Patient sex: F
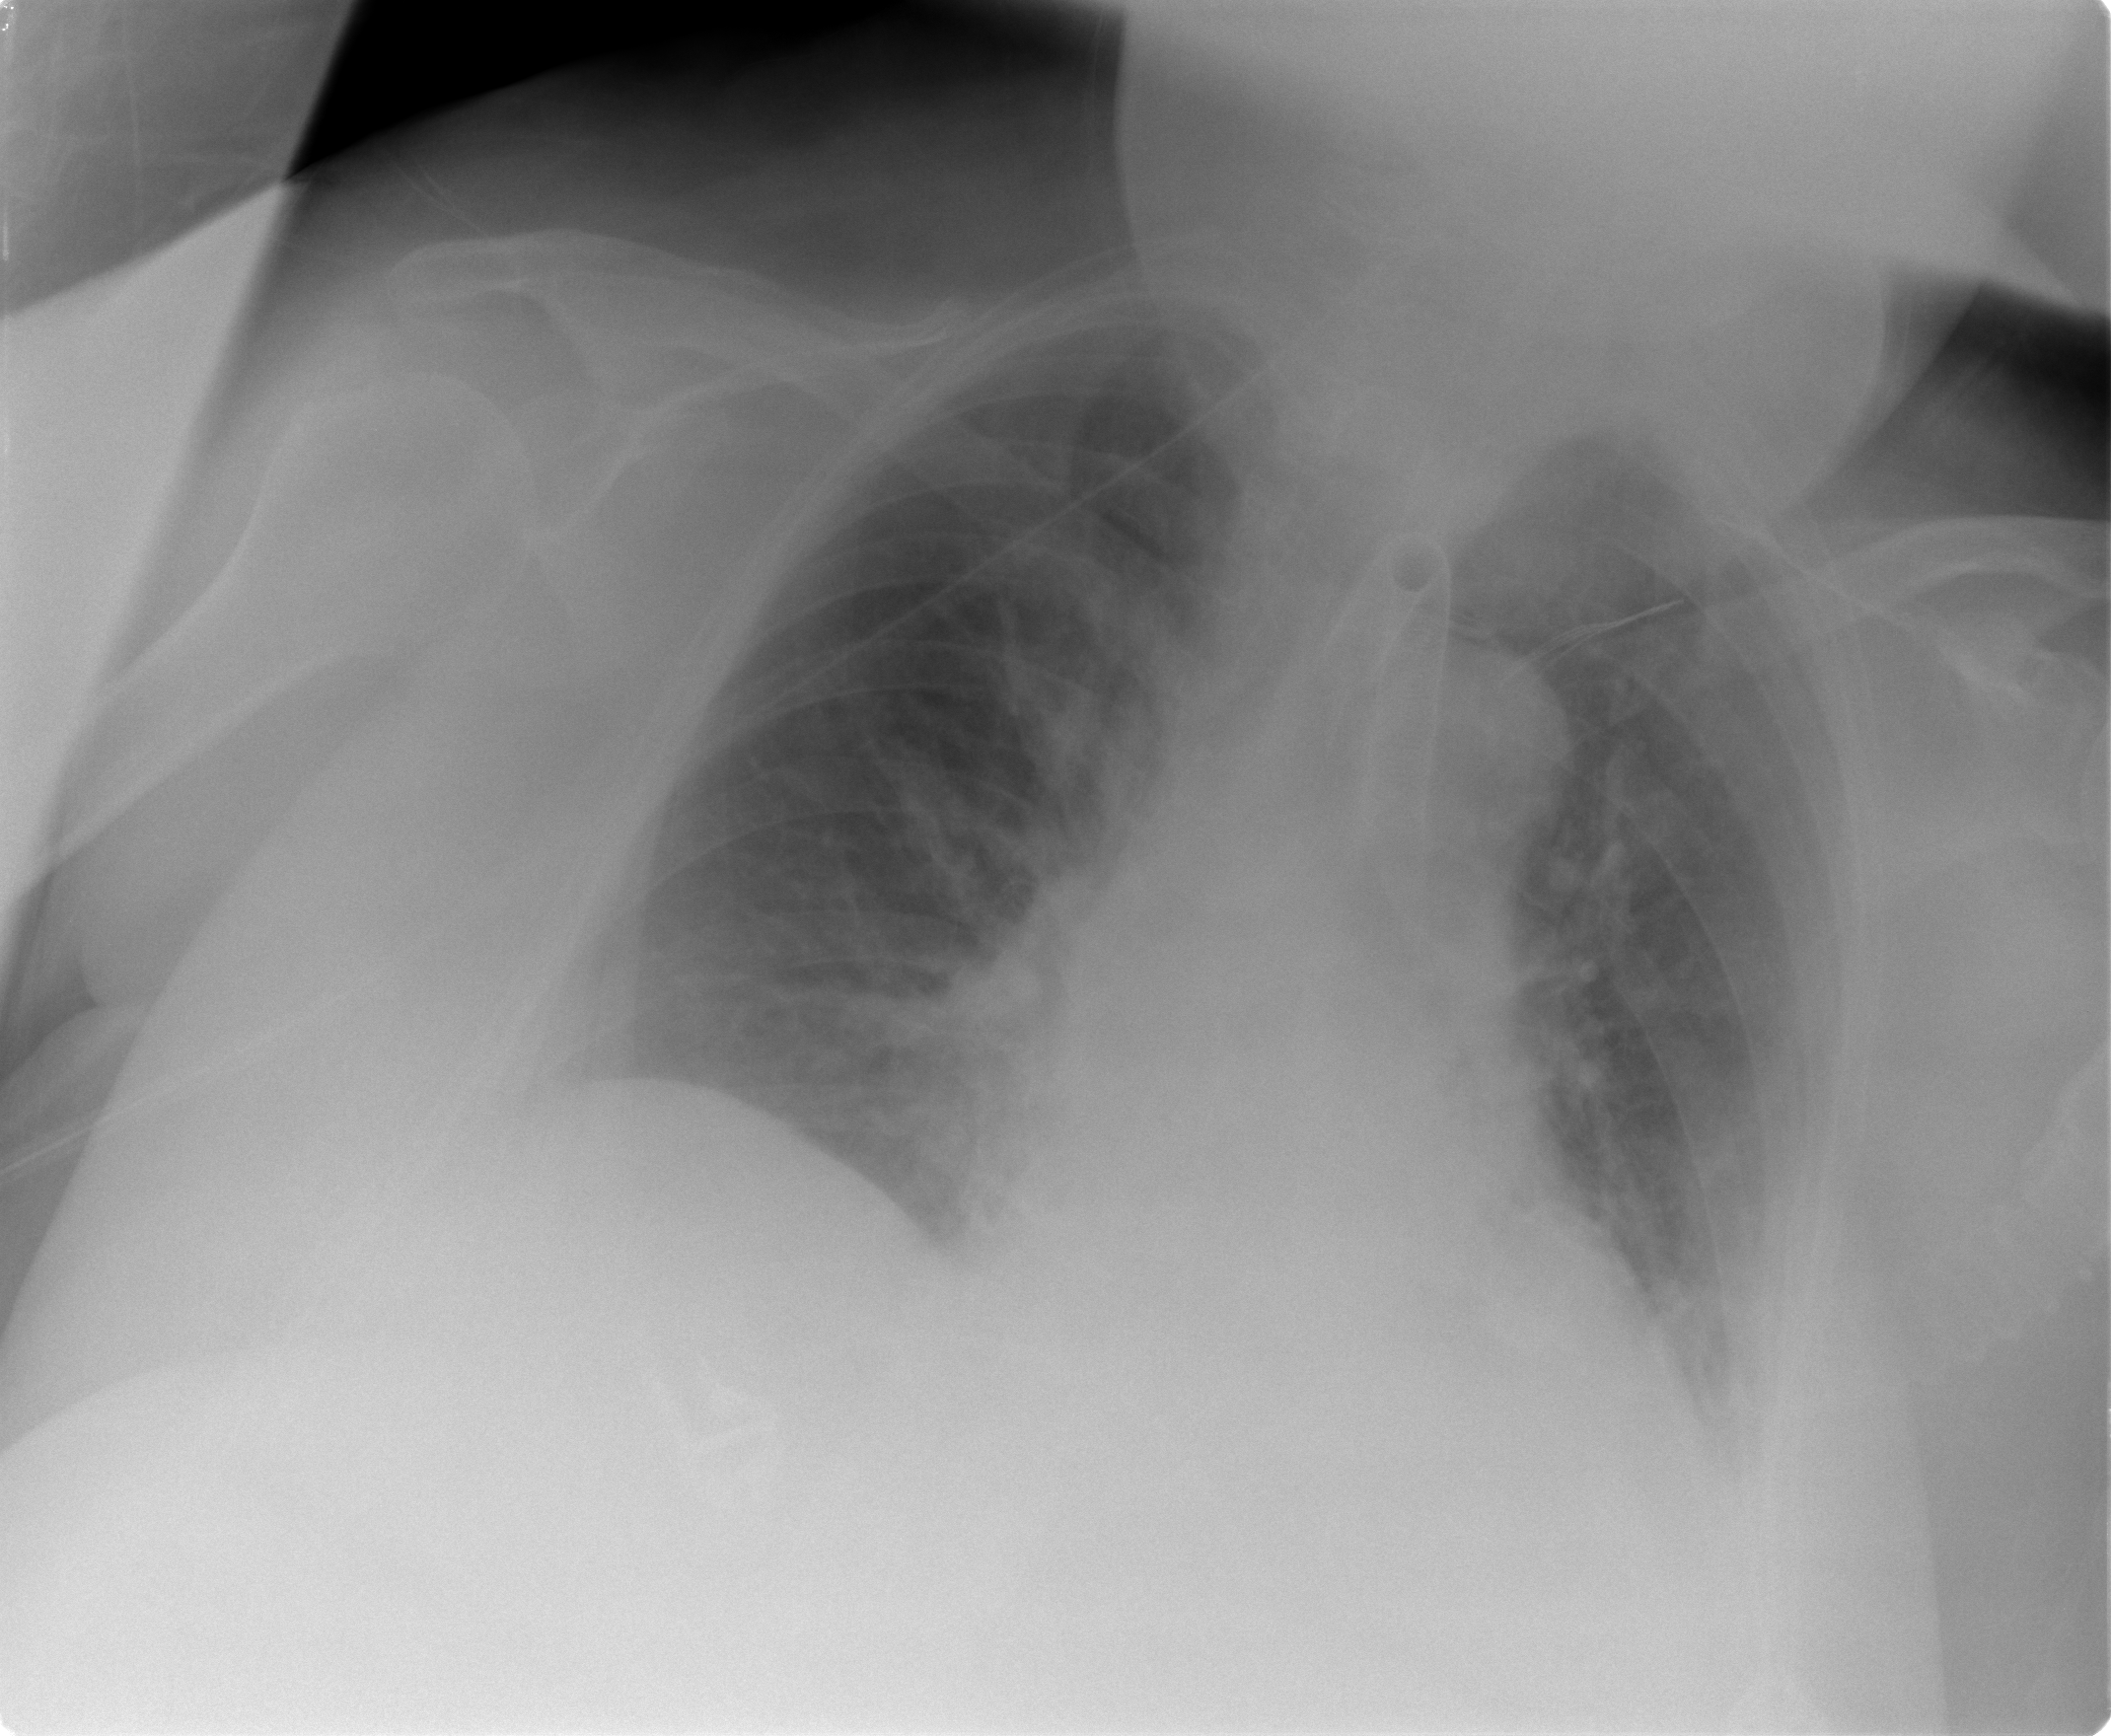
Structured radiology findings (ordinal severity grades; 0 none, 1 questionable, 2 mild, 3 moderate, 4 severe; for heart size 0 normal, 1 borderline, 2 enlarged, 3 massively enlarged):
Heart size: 2
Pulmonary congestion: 3
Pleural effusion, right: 1
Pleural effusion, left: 1
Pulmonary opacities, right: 1
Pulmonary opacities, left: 0
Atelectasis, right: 0
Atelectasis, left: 2